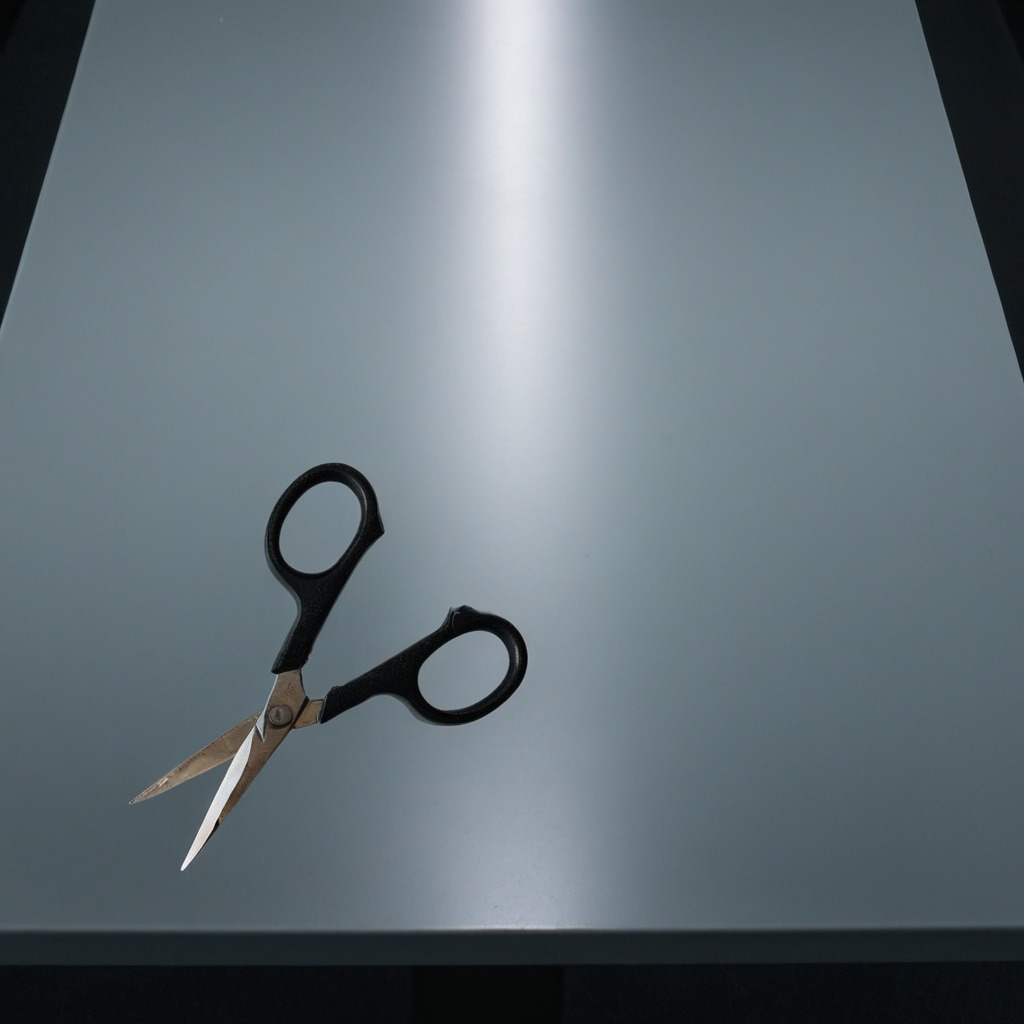
A scissor lying on a clean empty table in a railway signal maintenance room lit by harsh overhead fluorescents photorealistic surface textures crisp shadows high dynamic range